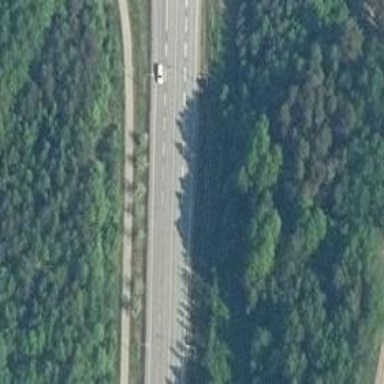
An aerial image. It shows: Motorway junction.